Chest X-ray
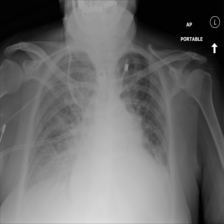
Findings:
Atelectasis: negative
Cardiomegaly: negative
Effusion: negative
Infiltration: negative
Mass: negative
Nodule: negative
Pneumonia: negative
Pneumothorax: negative
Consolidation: negative
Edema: negative
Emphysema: negative
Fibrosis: negative
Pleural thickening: negative
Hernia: negative